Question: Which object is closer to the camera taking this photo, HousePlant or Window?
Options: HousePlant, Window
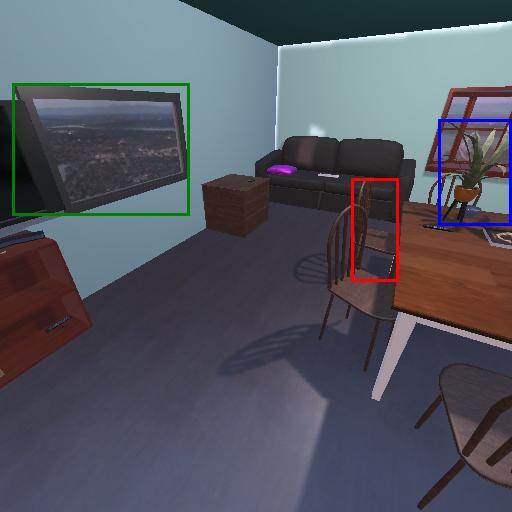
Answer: HousePlant